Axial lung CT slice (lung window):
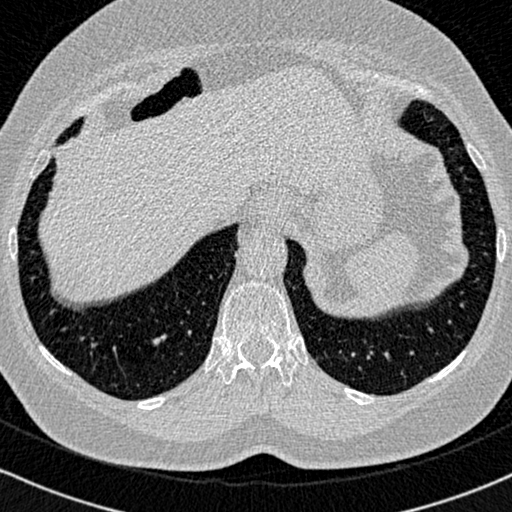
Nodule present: no